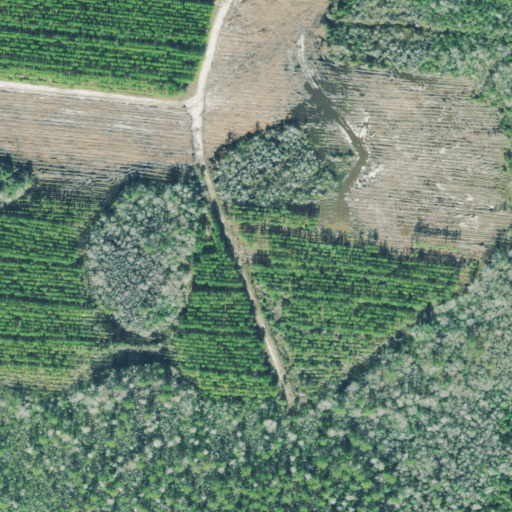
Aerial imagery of island in Georgia named Clay Island containing woody wetlands and evergreen forest